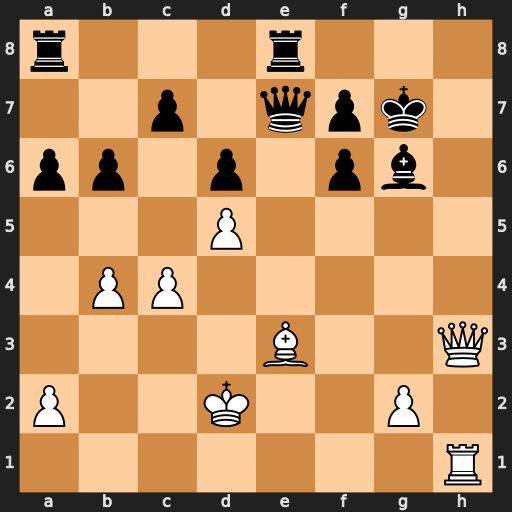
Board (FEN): r3r3/2p1qpk1/pp1p1pb1/3P4/1PP5/4B2Q/P2K2P1/7R
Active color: w
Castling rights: -
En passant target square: -
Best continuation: Qh6+ Kg8 Qh8#